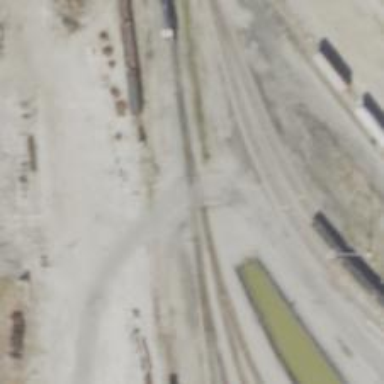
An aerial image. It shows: Railway level crossing.